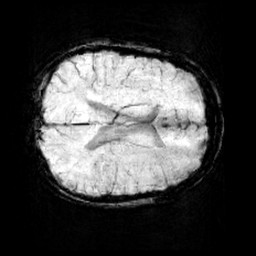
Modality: minIP
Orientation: axial
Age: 10
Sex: female
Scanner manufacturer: siemens
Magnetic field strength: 3 T
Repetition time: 0.027 s
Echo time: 0.02 s